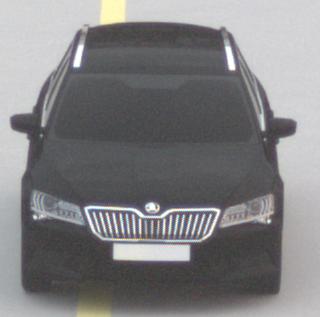
Make: Skoda
Model: Superb Combi 1.4 TSI
Detailed model: Superb (III) Combi
Model produced from: 2015/09
Model produced until: 2018/06
Doors: 5
Color: black
Road condition: dry road
Daytime: sunrise or sunset
Contrast: low contrast